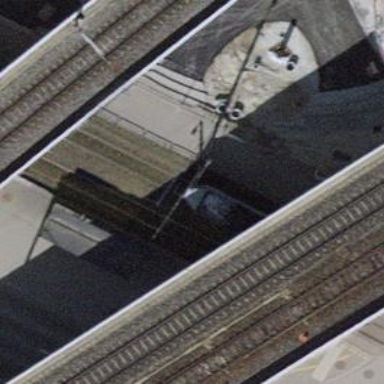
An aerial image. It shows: Railway crossing with lights and full barriers.